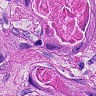
Metastatic tissue present: yes